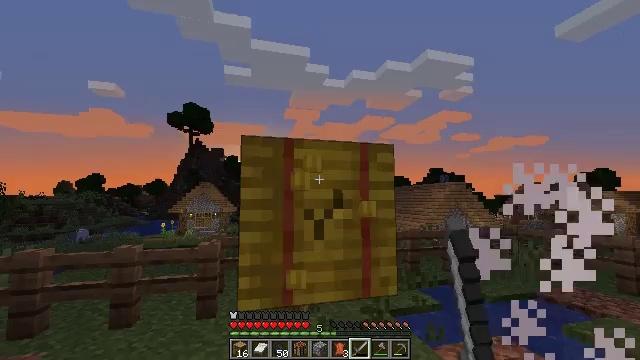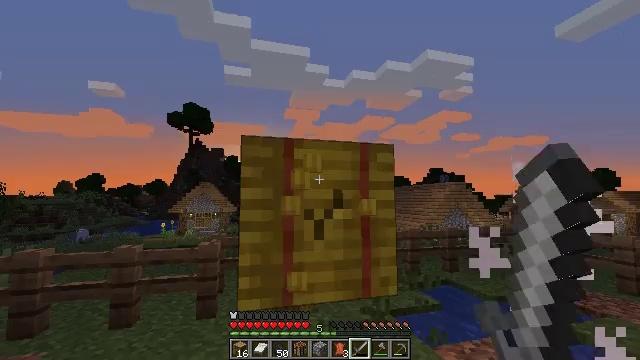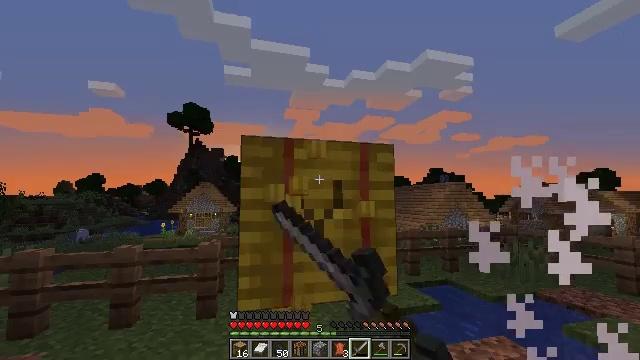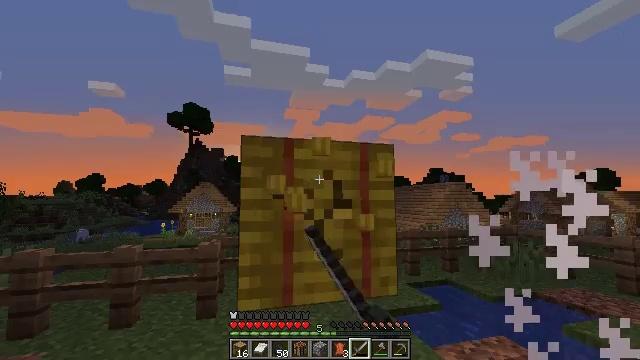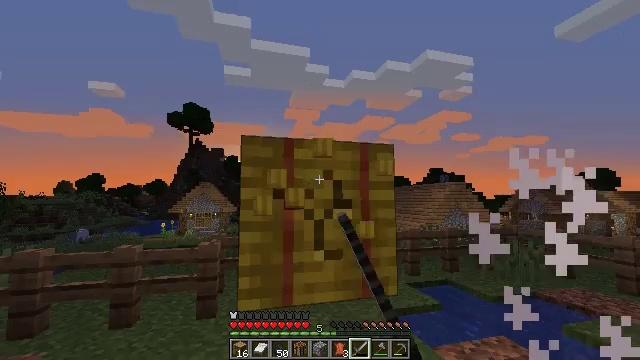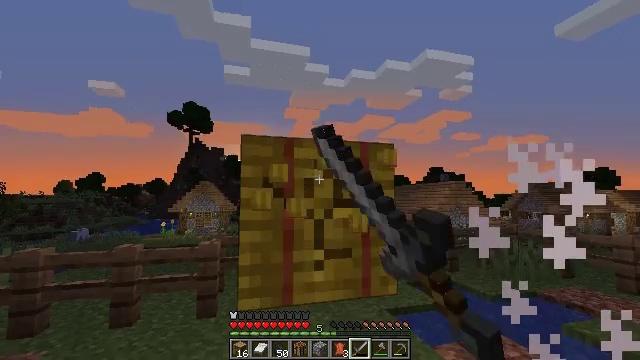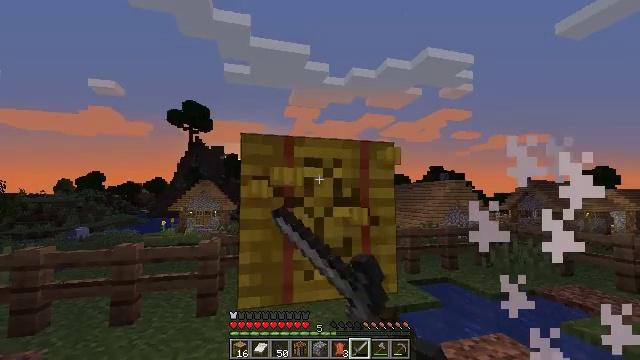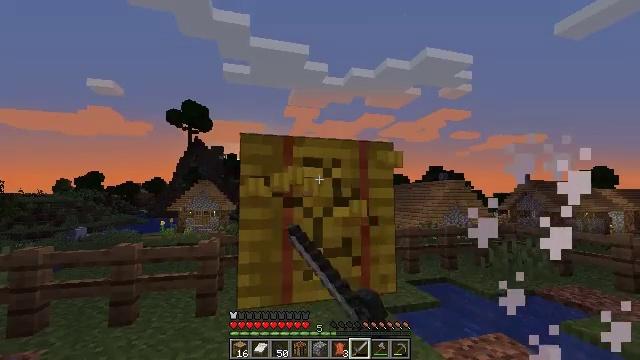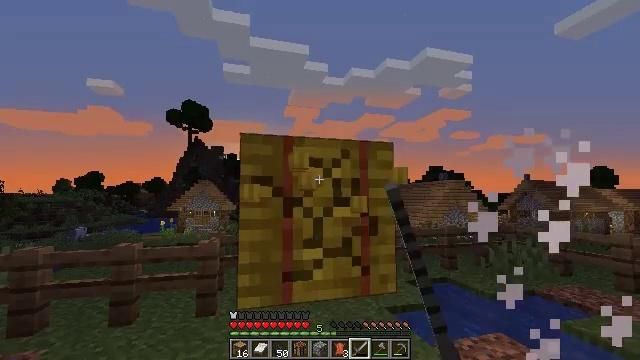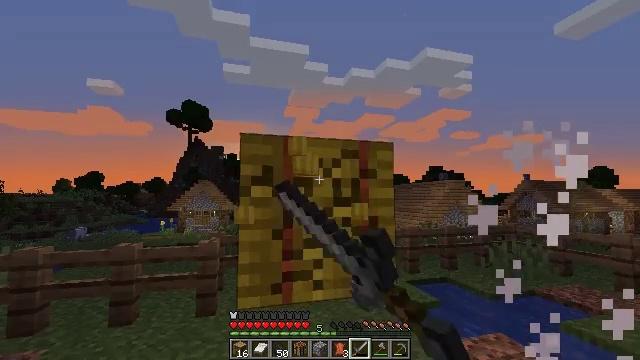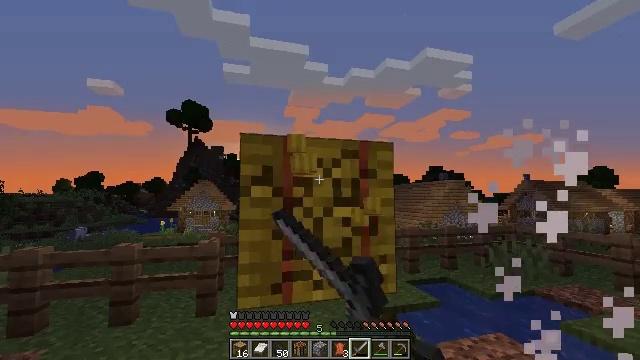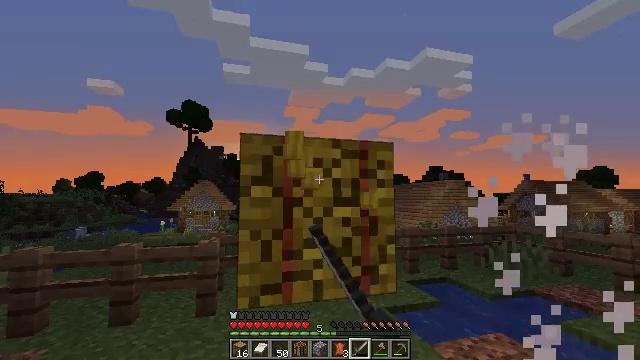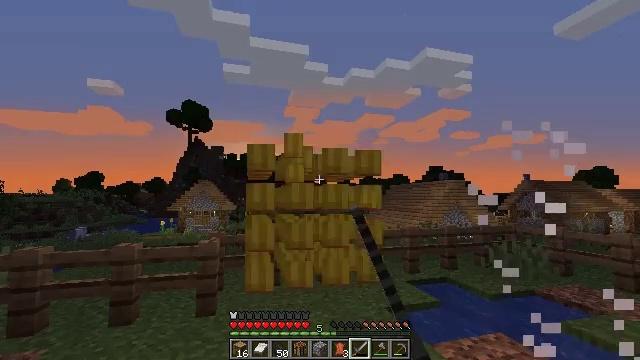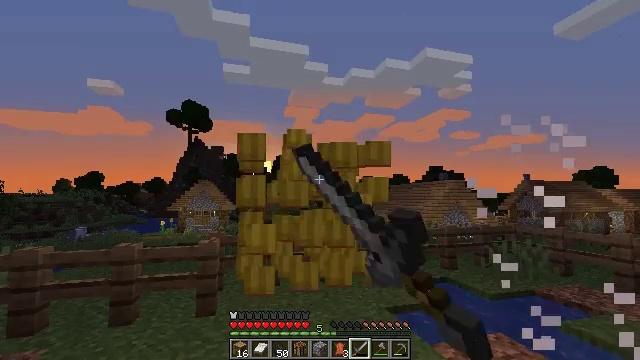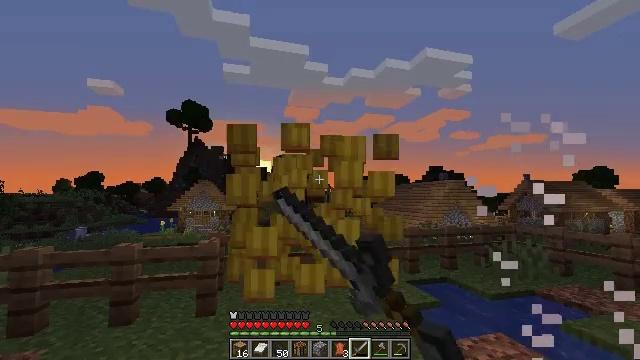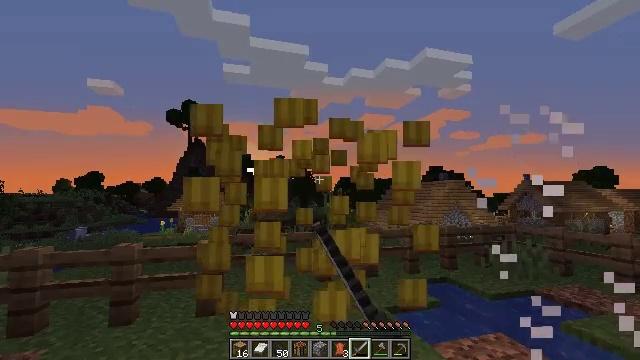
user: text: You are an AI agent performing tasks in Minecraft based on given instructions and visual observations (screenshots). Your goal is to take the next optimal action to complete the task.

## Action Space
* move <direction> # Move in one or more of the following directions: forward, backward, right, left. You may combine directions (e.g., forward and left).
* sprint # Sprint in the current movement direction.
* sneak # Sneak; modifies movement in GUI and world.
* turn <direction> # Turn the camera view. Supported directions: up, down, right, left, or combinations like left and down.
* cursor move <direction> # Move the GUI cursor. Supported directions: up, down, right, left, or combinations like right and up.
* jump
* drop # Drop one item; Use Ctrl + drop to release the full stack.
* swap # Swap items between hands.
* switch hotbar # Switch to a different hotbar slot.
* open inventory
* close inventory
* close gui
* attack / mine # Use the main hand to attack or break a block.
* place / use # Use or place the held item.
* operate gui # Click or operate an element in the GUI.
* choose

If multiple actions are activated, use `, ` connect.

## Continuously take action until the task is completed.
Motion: motion action
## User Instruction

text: Gather hay blocks from the farm.
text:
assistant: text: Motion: attack / mine
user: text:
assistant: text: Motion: attack / mine
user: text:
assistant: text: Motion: attack / mine
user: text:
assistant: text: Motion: attack / mine
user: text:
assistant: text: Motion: attack / mine
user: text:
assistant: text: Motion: attack / mine
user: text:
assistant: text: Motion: attack / mine
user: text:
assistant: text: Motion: attack / mine
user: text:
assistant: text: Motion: attack / mine
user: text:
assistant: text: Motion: attack / mine
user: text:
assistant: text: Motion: attack / mine
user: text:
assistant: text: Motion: attack / mine
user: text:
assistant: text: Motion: attack / mine
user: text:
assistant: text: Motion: attack / mine
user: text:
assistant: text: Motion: attack / mine
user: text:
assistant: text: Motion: attack / mine
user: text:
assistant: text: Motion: attack / mine